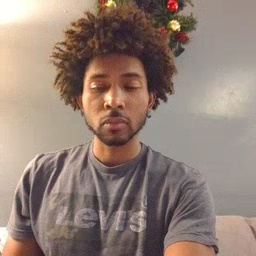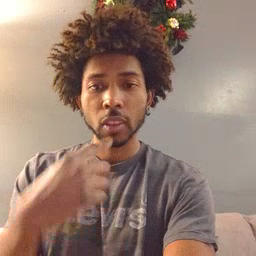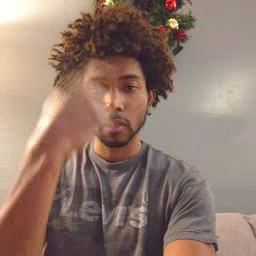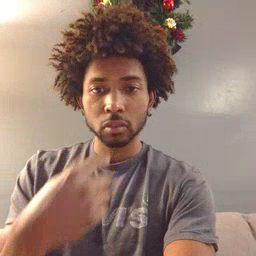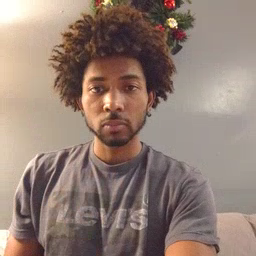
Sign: face